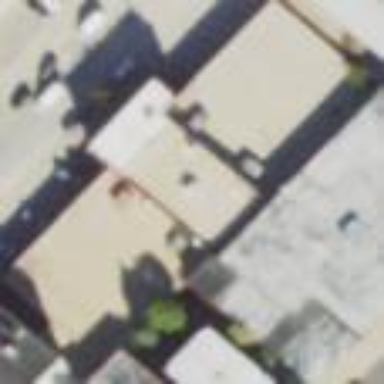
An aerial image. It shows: Building housing bowling alley.